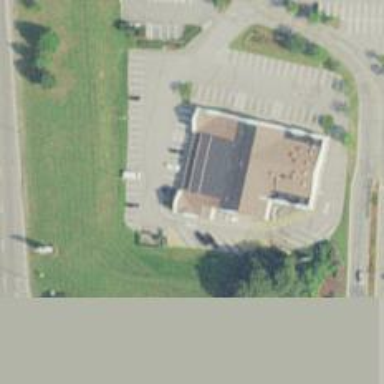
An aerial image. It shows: Car rental service.